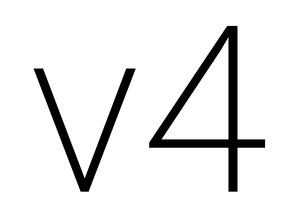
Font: Roboto_ExtraLight